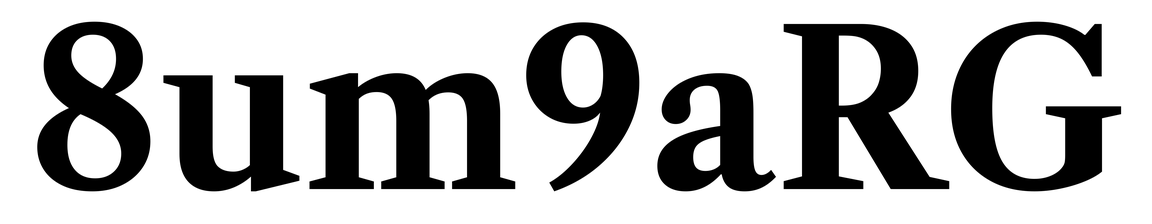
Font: LibreCaslonText_Bold